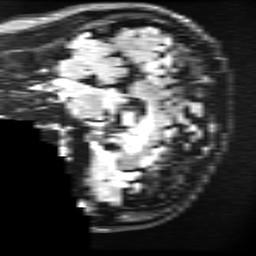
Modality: FLAIR
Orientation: sagittal
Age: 37
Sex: male
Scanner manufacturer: ge
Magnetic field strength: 3 T
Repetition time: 11 s
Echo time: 0.1497 s